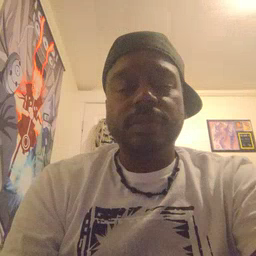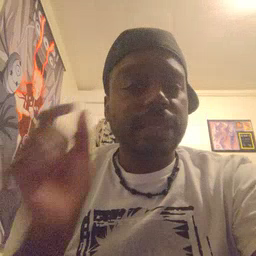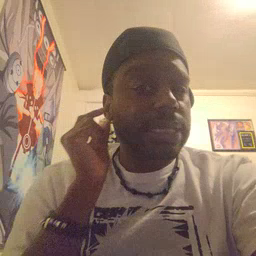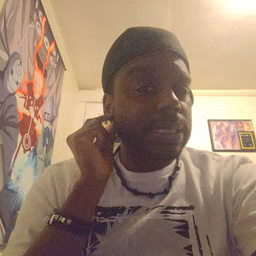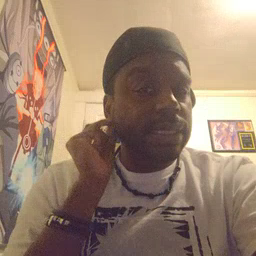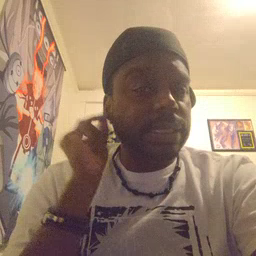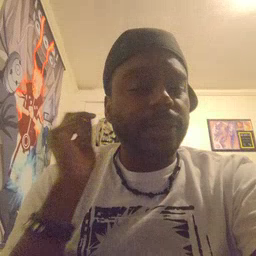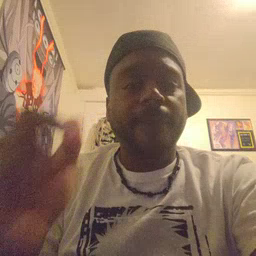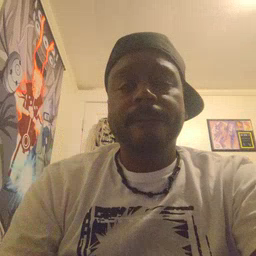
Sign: ear